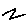
Label: zigzag